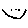
Label: smiley face